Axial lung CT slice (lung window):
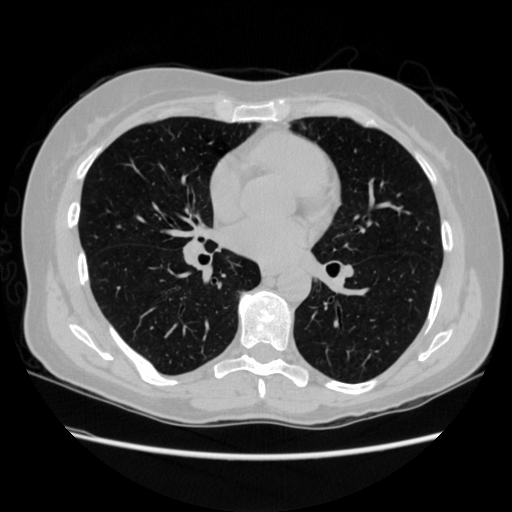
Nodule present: no